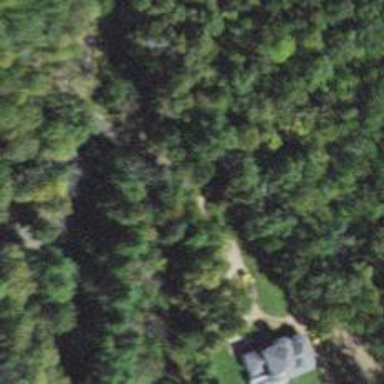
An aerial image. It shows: Residential driveway.